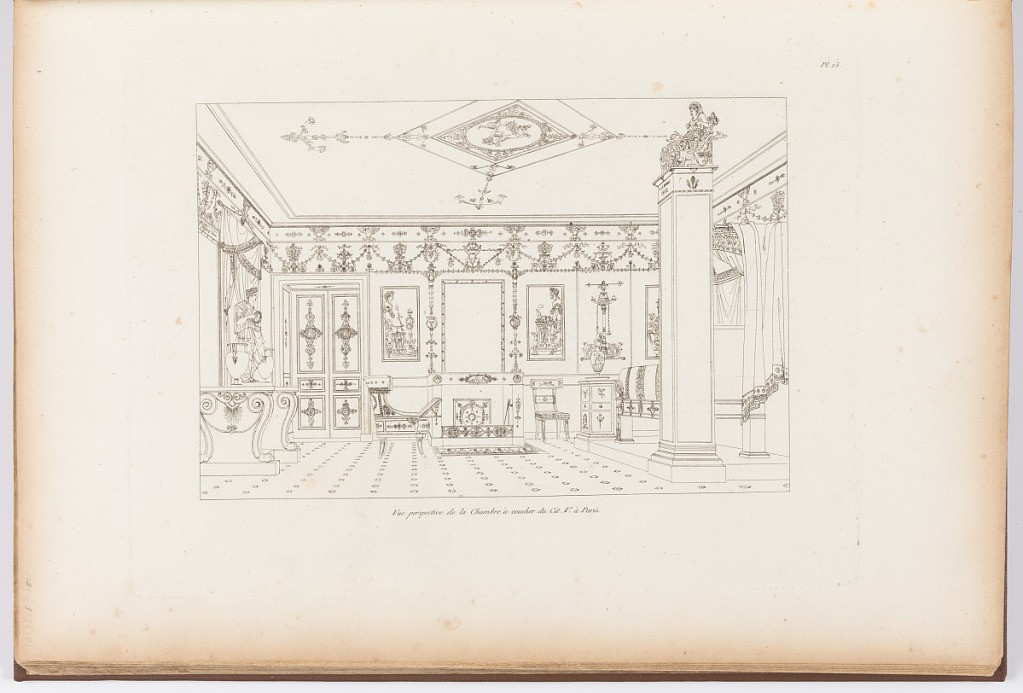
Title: Vue perspective de la Chambre à coucher du Cit. V à Paris (Perspective View of the Bedroom of Cit. V in Paris), plate 13, in Recueil de décorations intérieures (Collection of Interior Decorations)
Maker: Charles Percier, French, 1764–1838
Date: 1812
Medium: Etching, engraving on cream laid paper
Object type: Print
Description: This image shows an interior of a bedroom.  The bed is draped and raised on a platform on the right side of the room opposite a large table with statue of a god in classical dress holding a wreath in his hand.